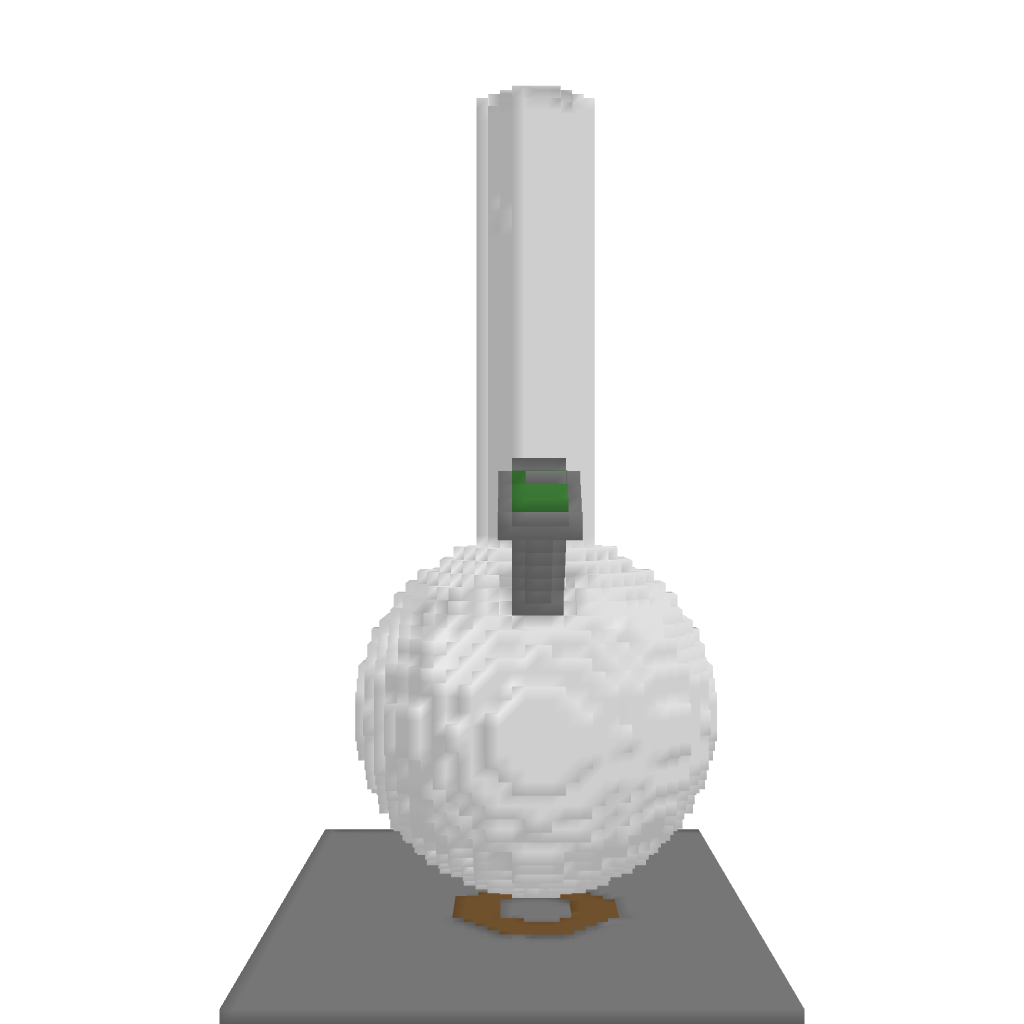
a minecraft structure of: Sly's bong bad low quality